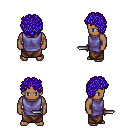
a pixel art fantasy rpg character, male body template, human, dark skin, chain tabard jacket, robe skirt, blue curly afro hairstyle, dagger, four views (front, back, left, right), 2x2 character sprite sheet, small pixel art, hard edges, no anti-aliasing